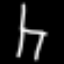
Label: chair